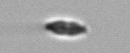
Label: pennate